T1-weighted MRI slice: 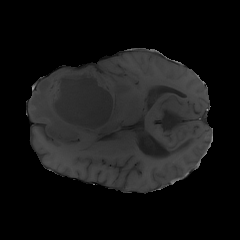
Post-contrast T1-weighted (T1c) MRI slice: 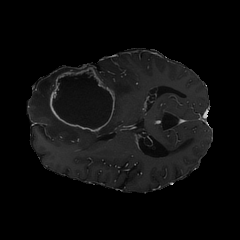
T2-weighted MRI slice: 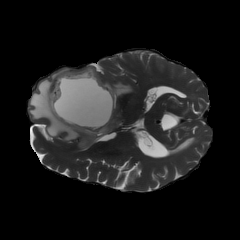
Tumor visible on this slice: yes